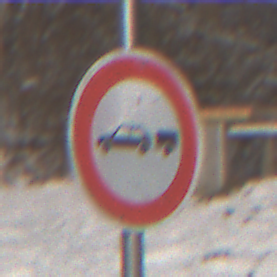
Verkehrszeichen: VerbotPersonenkraftwagenMitAnhaenger
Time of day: MorningAfternoon
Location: Outdoor (Nature)
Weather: PartlyCloudy
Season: Winter
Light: Natural